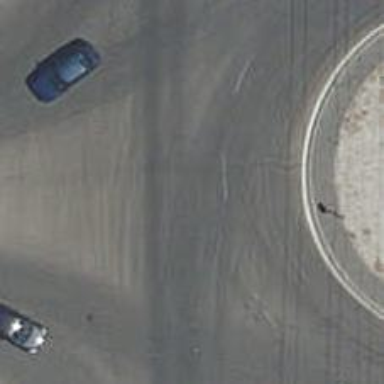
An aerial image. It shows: Residential road that intersects with roundabout.